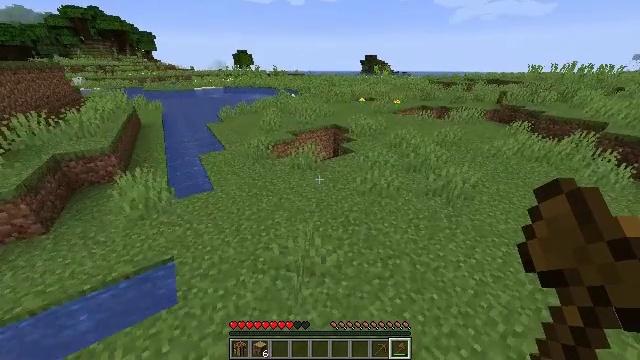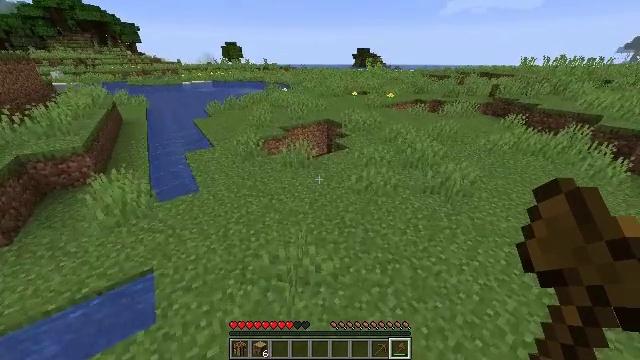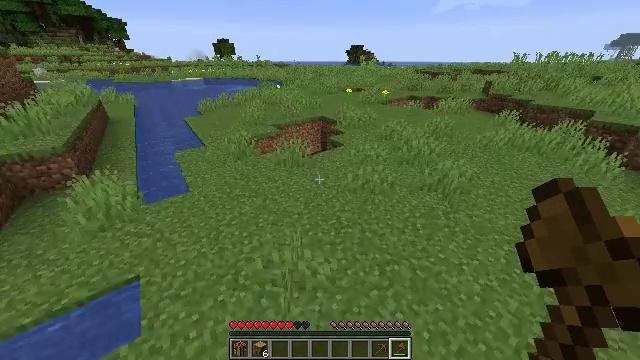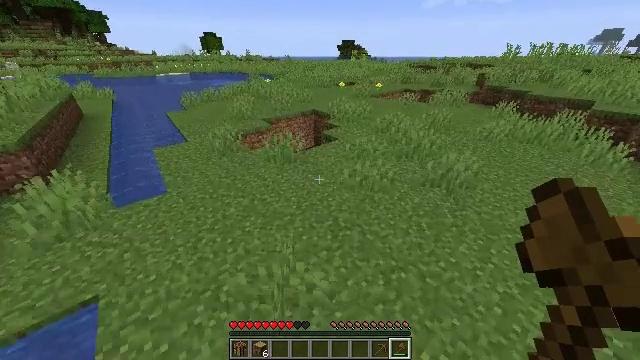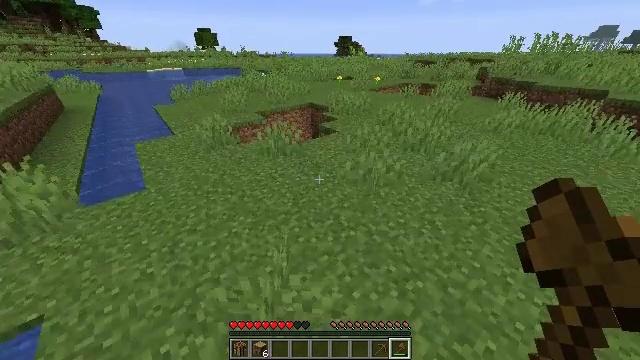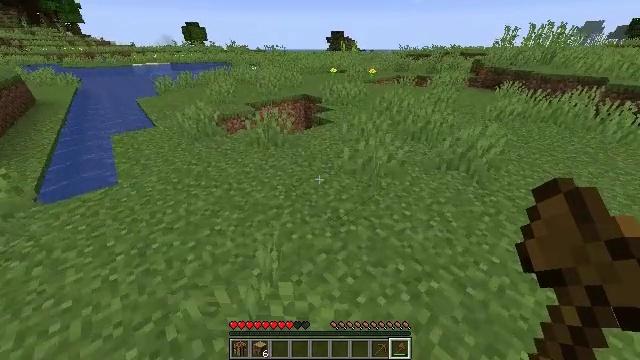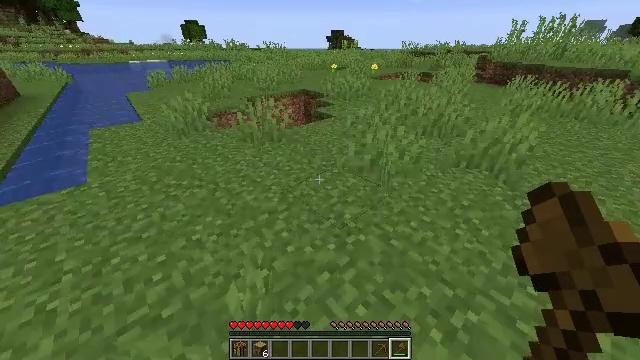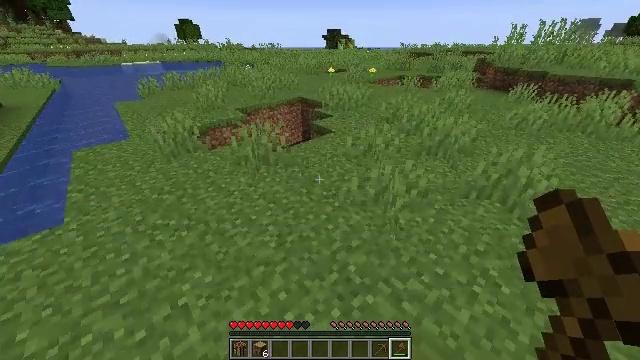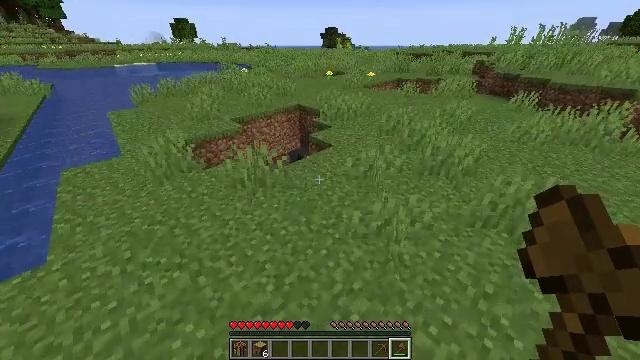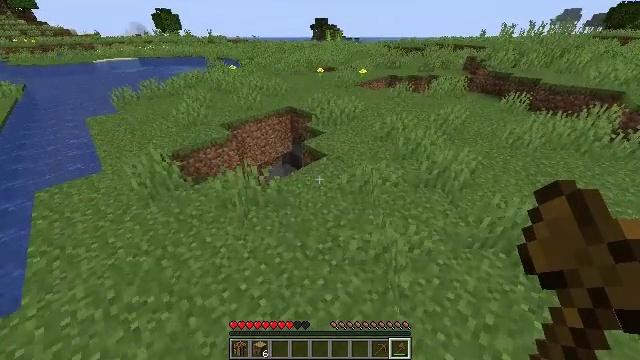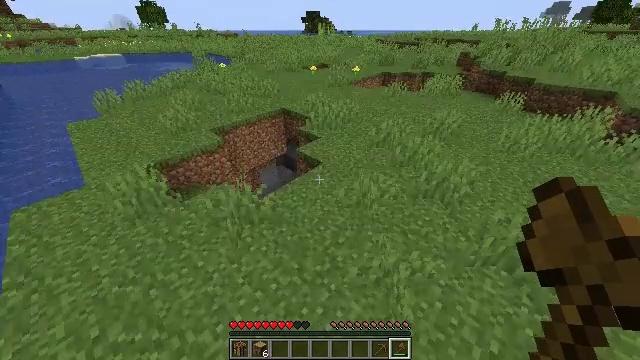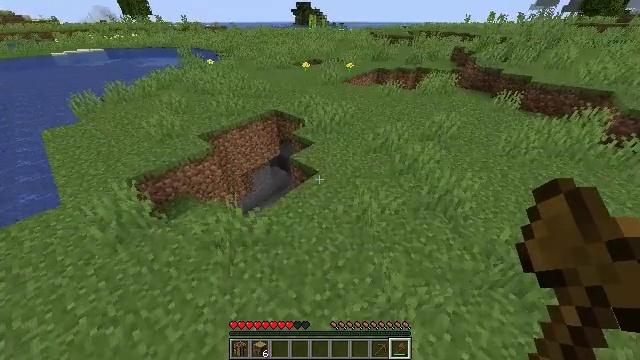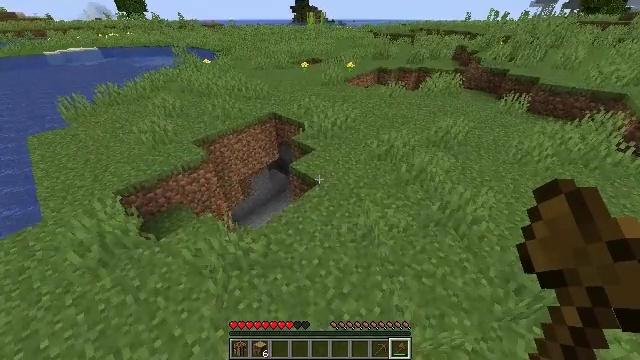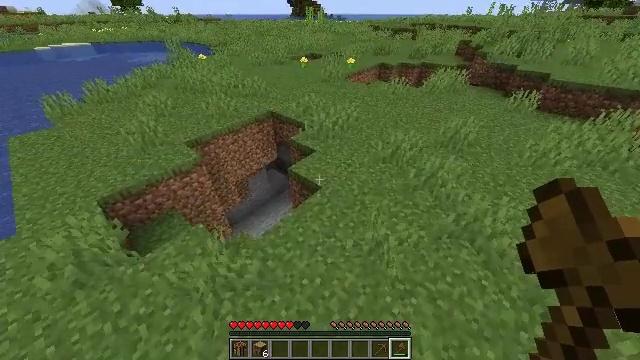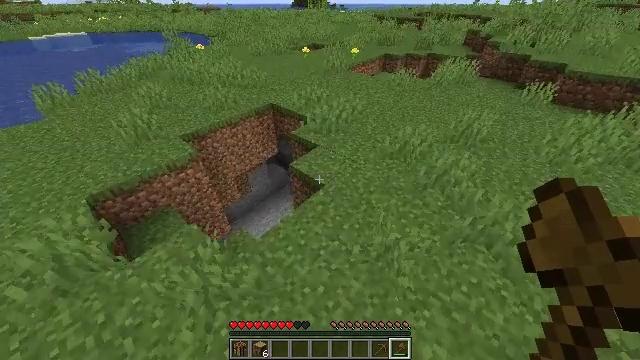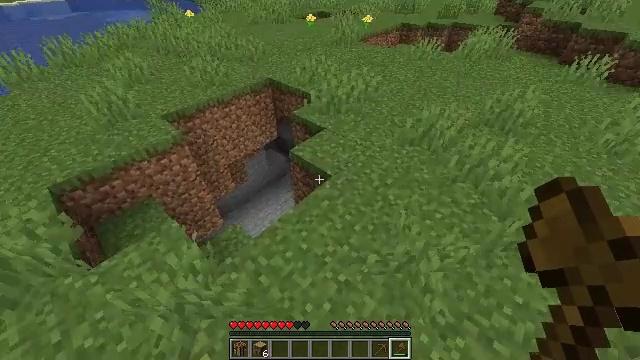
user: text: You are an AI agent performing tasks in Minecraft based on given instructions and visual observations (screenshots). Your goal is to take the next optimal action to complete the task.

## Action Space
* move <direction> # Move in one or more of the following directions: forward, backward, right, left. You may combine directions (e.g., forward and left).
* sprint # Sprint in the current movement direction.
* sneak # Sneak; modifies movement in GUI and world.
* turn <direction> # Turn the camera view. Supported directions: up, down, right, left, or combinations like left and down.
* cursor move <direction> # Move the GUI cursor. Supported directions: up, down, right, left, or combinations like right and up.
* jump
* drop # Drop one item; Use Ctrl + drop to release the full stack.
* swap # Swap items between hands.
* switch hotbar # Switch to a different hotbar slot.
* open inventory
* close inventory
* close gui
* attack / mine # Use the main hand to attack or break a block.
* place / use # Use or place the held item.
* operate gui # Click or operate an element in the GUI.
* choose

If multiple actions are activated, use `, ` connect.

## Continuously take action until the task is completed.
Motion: motion action
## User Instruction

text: Clear away tall grass.
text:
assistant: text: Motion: move forward, turn right and down, jump
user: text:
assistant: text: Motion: move forward, turn right, jump
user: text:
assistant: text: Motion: move forward, turn right, jump
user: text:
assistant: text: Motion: move forward, jump
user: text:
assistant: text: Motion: move forward, sprint, turn right, jump
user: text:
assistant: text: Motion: move forward, sprint, jump
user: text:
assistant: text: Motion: move forward, sprint, jump
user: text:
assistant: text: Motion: move forward, sprint, jump
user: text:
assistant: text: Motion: move forward, sprint, turn right and down, jump
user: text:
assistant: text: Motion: move forward, sprint, turn right and down, jump
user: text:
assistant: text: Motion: move forward, turn right and down
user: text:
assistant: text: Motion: move forward
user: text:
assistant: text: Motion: move forward
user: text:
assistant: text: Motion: turn down
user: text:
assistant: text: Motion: turn left and down
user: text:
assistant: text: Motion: turn left and down
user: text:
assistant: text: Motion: turn left and down
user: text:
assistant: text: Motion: turn left and down
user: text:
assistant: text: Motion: turn left and down
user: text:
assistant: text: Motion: turn left and down
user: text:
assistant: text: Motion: turn left and down
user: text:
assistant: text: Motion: turn left and down
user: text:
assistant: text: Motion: no_op
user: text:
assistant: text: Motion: no_op
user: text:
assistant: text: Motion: no_op
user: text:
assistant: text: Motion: no_op
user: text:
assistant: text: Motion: no_op
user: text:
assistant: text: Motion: no_op
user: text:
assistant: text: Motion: no_op
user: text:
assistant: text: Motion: turn right and up